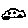
Label: car